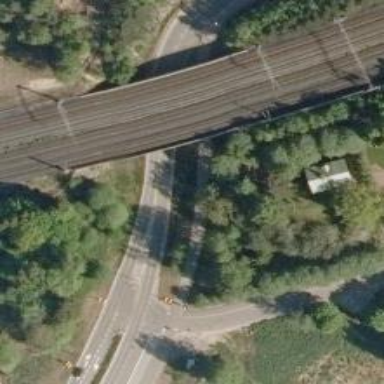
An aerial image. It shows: Bridge with electrified continuous railway track and contact line.